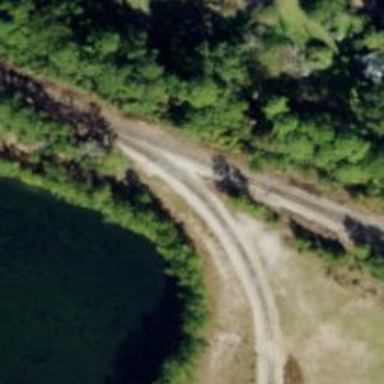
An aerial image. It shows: Rail spur service for lumber transportation.